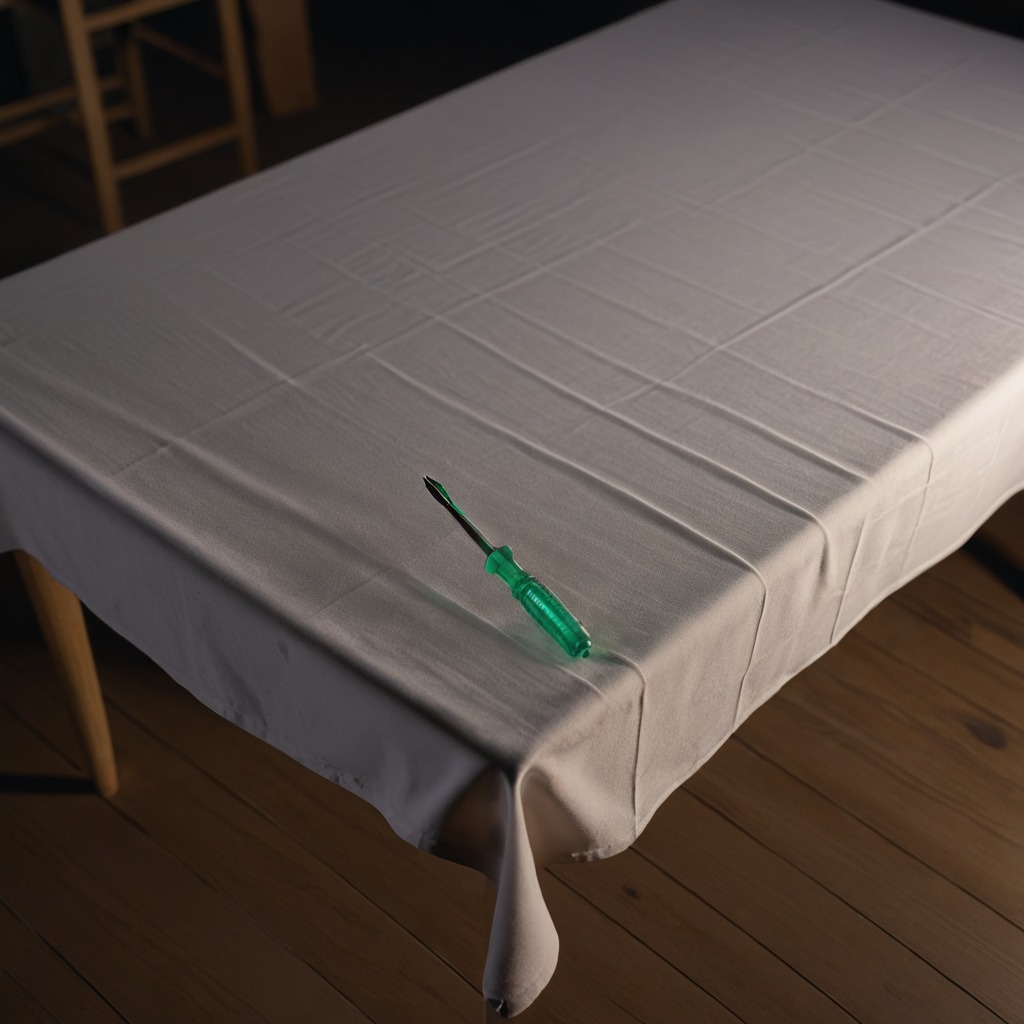
A screwdriver lying on a wooden table in a workshop at night.